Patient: sex M, age 46
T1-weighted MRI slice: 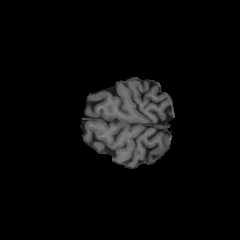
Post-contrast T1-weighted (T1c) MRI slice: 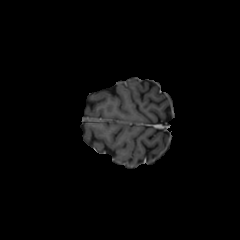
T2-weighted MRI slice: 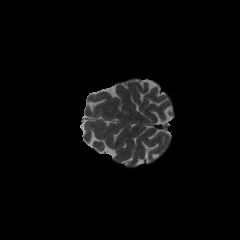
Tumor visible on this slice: yes
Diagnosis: Oligodendroglioma, IDH-mutant, 1p/19q-codeleted
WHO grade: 2